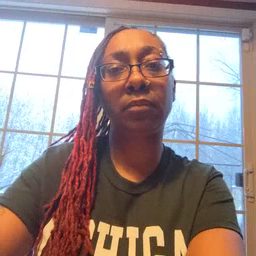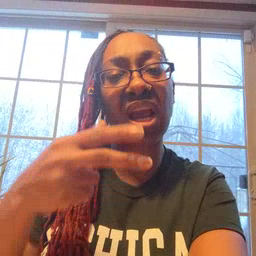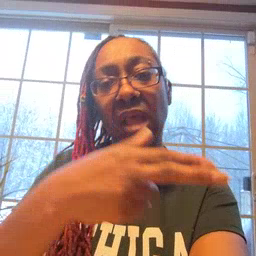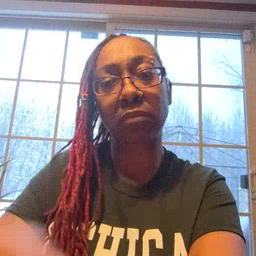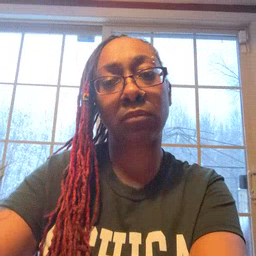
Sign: cut